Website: home-depot
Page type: account-selection
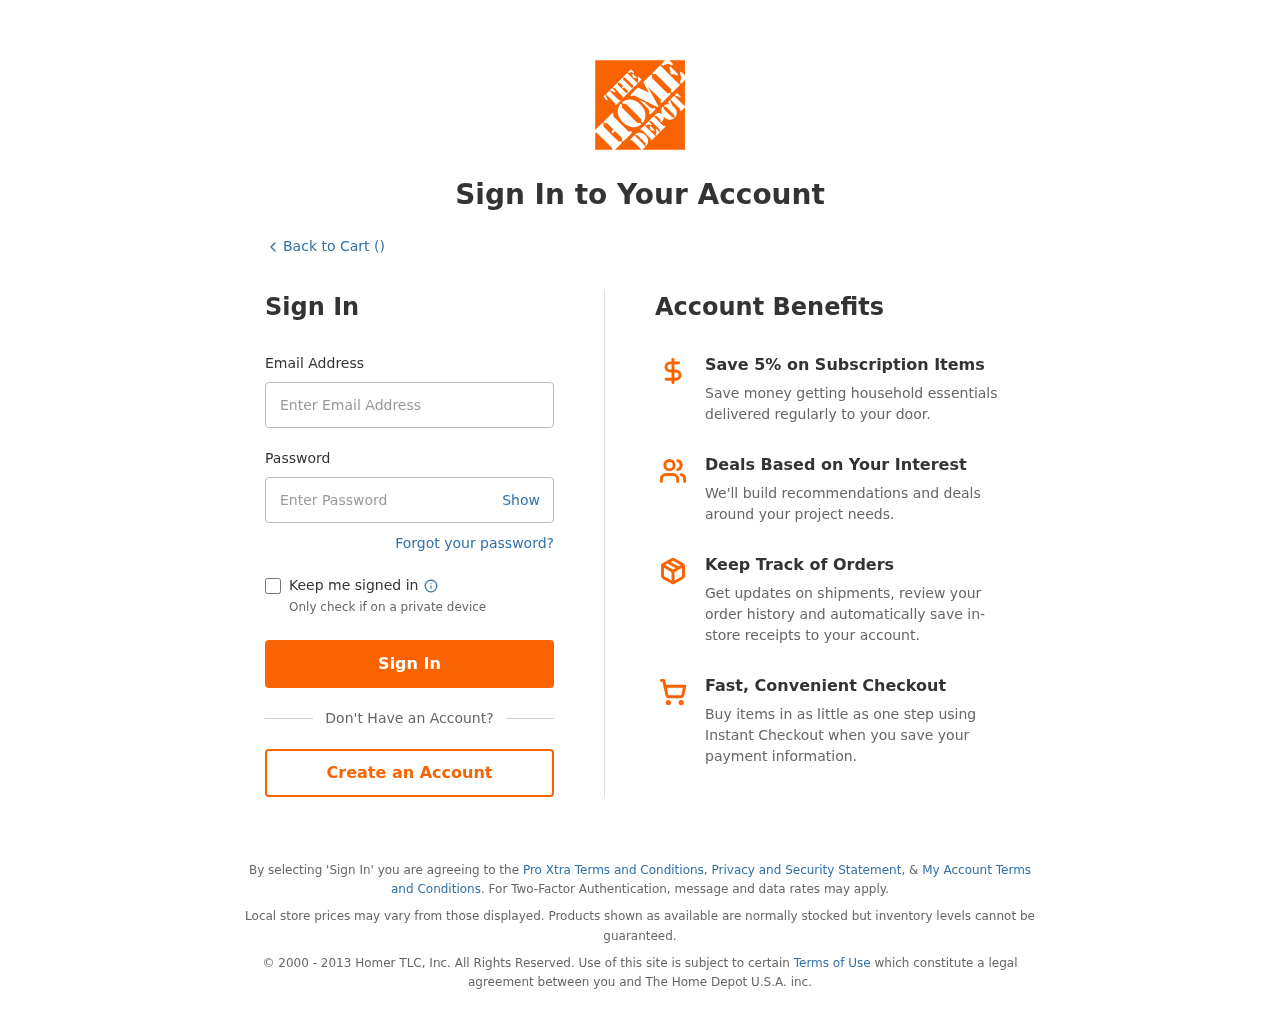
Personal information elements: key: PII_LOGIN_USERNAME
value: lawrenceblack84